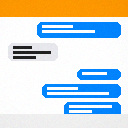
Screen state: on